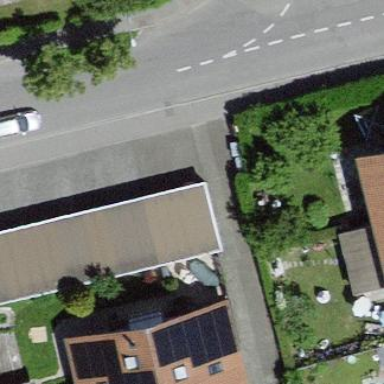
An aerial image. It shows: Flat roof on building.